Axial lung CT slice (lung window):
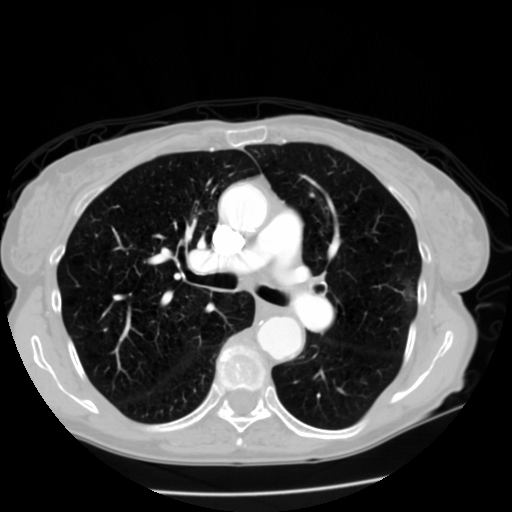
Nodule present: no